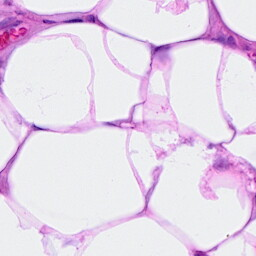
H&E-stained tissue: Breast